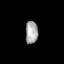
Tissue: prostate
Cell type: Fibroblasts
Senescence score: 0.8234
Nuclear area (px): 283
Mean DAPI intensity: 164.456